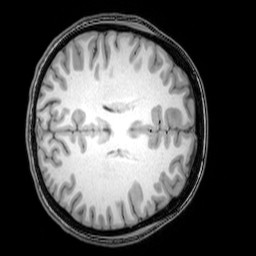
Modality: T1w
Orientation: axial
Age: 23
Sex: female
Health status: healthy
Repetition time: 0.081 s
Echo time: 0.037 s